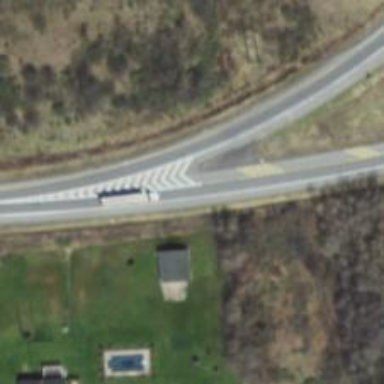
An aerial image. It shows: Trunk highway with expressway features.